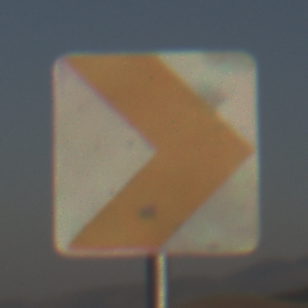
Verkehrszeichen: RichtungstafelnInKurvenKleinLinks
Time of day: SunriseSunset
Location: Outdoor (Nature)
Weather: Clear
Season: NotSpecified
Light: Natural